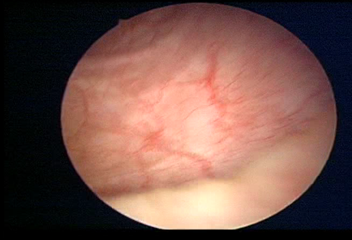
Modality: WLC
Class: Normal mucosa
Bladder cancer association: No